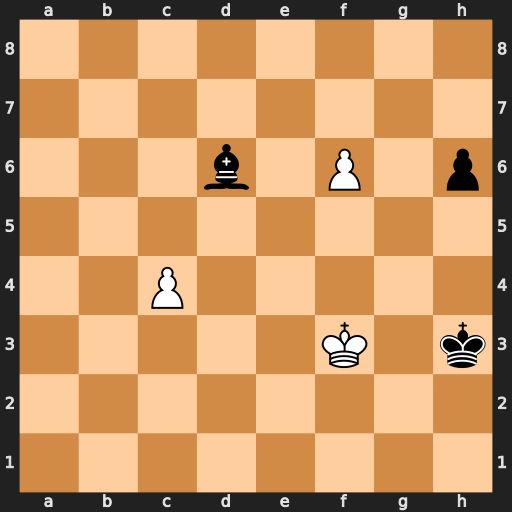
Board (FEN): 8/8/3b1P1p/8/2P5/5K1k/8/8
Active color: w
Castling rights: -
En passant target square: -
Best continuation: Ke4 Bf8 Kd5 h5 c5